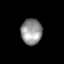
Tissue: lung
Cell type: Epithelial cells
Senescence score: 0.1008
Nuclear area (px): 533
Mean DAPI intensity: 146.88